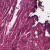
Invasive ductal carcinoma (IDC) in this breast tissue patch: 0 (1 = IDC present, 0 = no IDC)